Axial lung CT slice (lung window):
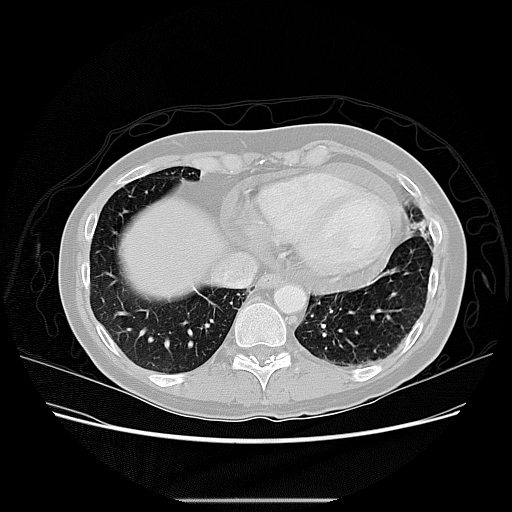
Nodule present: no